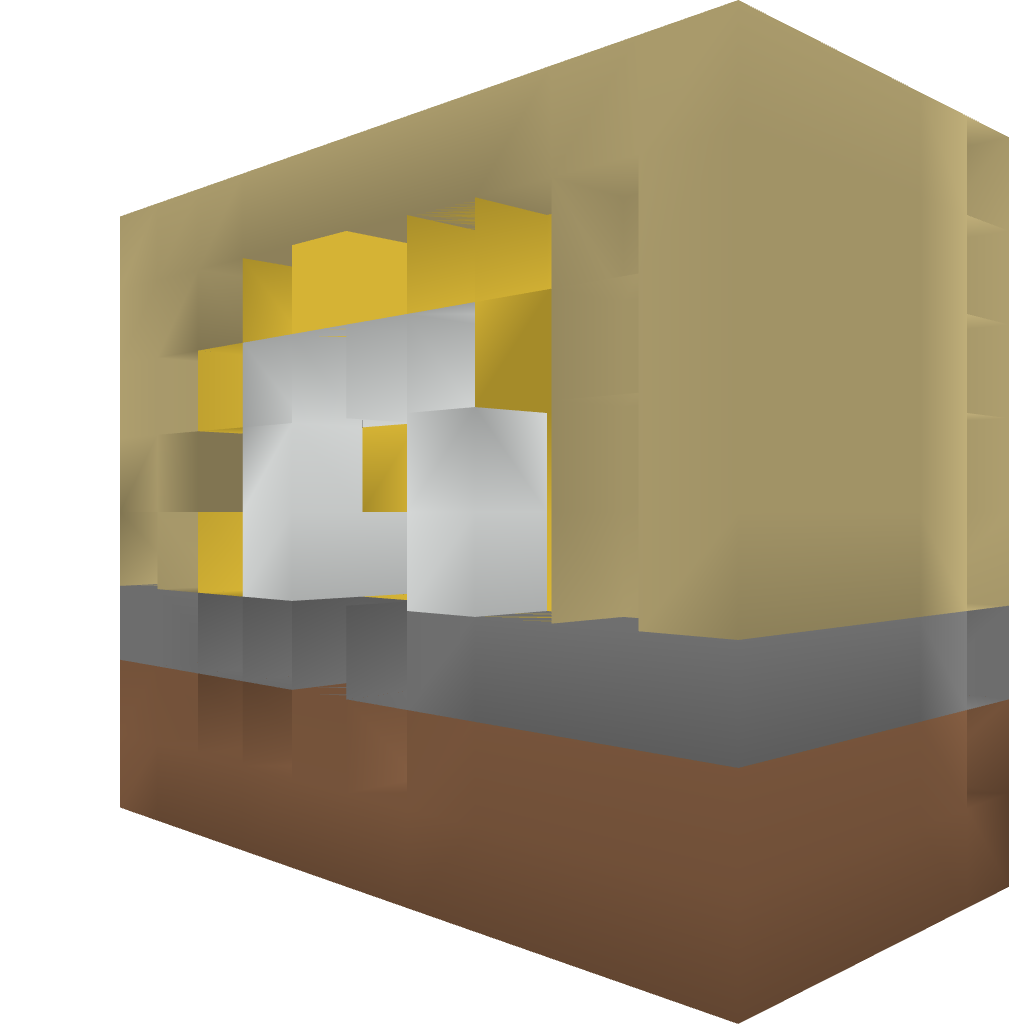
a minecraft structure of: Redstone Door